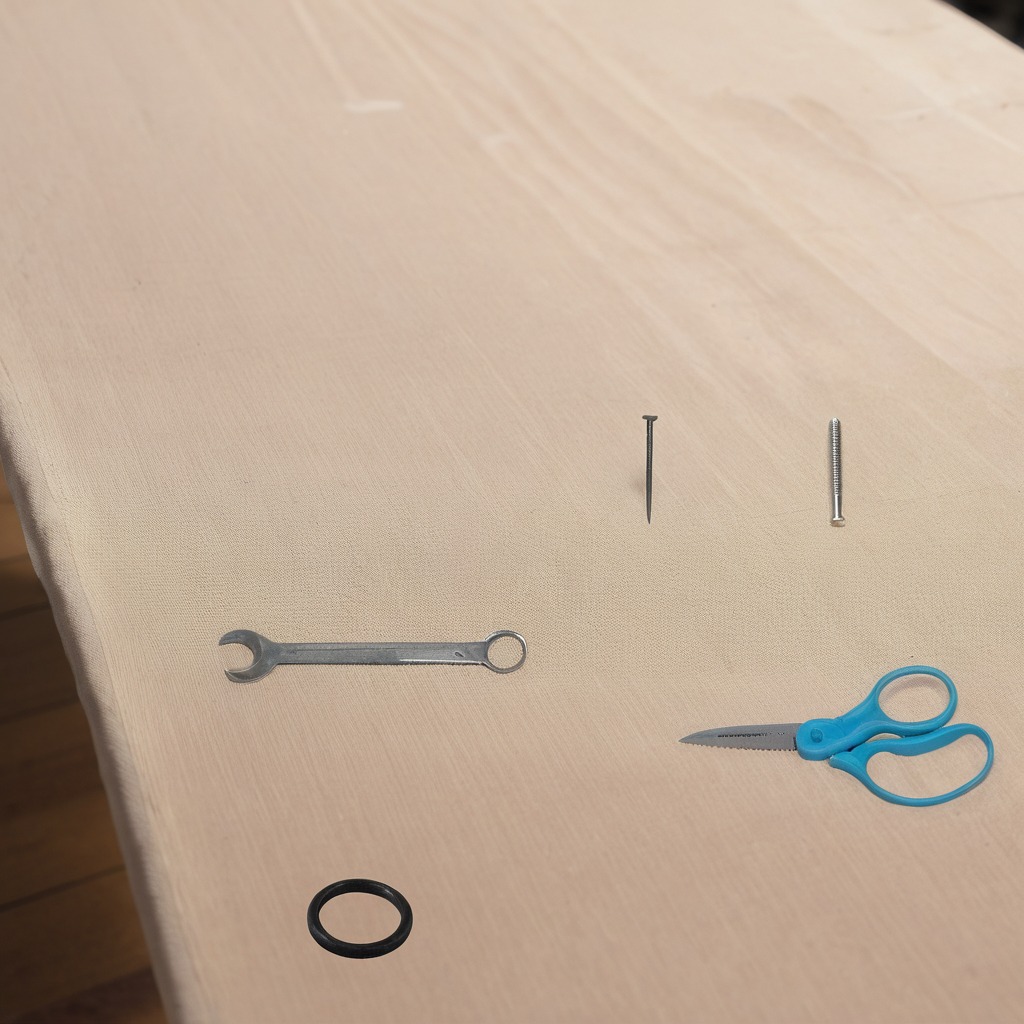
A rubber Oring, a metal machine screw, an iron nail, a pair of scissors, and a wrench are lying on the wooden table.